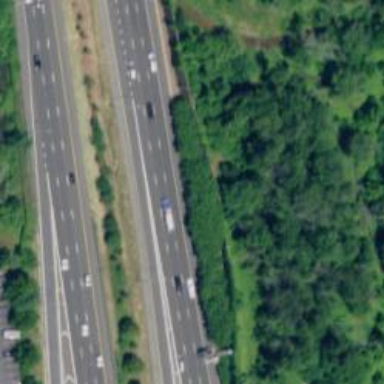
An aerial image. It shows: Motorway link.